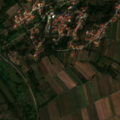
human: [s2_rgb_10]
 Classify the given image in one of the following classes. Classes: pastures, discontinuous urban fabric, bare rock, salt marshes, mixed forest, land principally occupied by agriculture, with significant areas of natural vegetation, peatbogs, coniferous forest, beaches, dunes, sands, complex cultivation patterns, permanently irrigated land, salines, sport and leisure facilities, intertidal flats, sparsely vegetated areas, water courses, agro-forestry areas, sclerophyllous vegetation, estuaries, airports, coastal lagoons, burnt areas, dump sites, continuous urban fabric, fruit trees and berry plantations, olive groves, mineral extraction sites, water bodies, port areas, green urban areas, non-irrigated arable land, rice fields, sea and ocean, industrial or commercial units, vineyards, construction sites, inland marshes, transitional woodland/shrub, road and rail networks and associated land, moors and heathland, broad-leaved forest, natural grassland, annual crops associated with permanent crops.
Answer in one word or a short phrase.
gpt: discontinuous urban fabric, non-irrigated arable land, pastures, land principally occupied by agriculture, with significant areas of natural vegetation, broad-leaved forest, transitional woodland/shrub